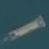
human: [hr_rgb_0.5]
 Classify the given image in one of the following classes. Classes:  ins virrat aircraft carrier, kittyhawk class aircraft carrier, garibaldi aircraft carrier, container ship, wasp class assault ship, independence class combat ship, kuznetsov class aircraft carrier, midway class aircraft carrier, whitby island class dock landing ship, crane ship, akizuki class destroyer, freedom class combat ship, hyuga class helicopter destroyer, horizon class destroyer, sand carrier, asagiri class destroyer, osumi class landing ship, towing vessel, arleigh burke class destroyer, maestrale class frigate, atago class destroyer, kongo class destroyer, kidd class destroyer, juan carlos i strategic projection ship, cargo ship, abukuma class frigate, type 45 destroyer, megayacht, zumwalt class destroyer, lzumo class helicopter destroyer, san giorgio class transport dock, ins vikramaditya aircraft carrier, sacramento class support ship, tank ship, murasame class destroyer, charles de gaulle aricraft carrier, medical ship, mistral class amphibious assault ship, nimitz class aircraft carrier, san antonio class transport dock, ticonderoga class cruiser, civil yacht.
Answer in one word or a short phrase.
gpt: Sand carrier